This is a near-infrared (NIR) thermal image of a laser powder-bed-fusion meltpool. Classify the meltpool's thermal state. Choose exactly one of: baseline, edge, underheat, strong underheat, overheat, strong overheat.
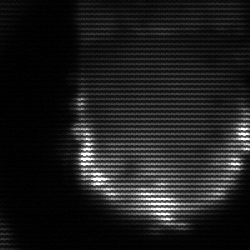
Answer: baseline